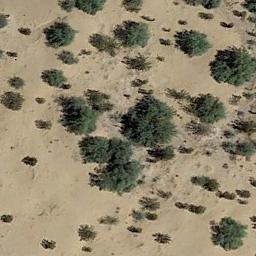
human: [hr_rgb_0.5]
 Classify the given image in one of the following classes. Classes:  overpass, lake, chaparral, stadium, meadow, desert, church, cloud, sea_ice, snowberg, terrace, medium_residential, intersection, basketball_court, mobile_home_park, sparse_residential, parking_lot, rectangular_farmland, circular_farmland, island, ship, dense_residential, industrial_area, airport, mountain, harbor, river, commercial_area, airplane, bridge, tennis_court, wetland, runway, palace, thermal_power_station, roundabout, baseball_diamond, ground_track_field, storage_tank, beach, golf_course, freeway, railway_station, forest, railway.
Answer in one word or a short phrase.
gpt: chaparral